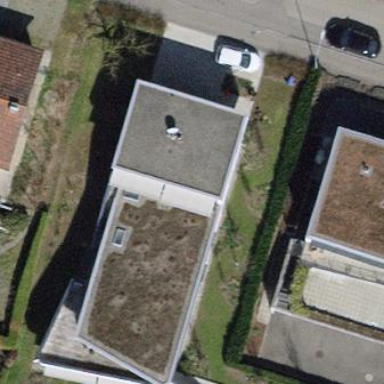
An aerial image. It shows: Residential building.